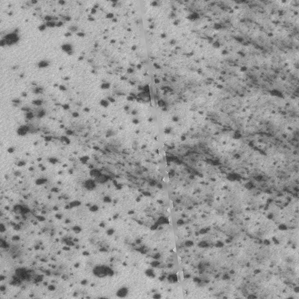
Label: frost